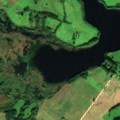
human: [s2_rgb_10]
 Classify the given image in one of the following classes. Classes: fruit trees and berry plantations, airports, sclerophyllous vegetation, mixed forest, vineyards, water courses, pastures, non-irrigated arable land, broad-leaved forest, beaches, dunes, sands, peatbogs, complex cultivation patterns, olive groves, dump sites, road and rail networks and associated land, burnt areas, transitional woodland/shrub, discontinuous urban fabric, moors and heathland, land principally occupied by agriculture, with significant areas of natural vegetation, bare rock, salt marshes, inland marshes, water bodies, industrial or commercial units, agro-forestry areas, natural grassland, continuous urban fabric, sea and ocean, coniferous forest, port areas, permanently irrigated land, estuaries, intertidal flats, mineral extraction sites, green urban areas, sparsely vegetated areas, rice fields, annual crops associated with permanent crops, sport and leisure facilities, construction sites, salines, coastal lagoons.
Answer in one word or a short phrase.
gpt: non-irrigated arable land, complex cultivation patterns, land principally occupied by agriculture, with significant areas of natural vegetation, broad-leaved forest, inland marshes, water bodies